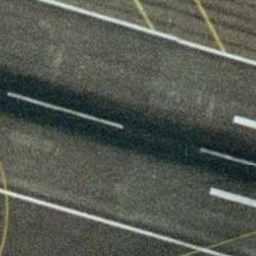
Label: runway